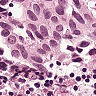
Metastatic tissue present: yes